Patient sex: M
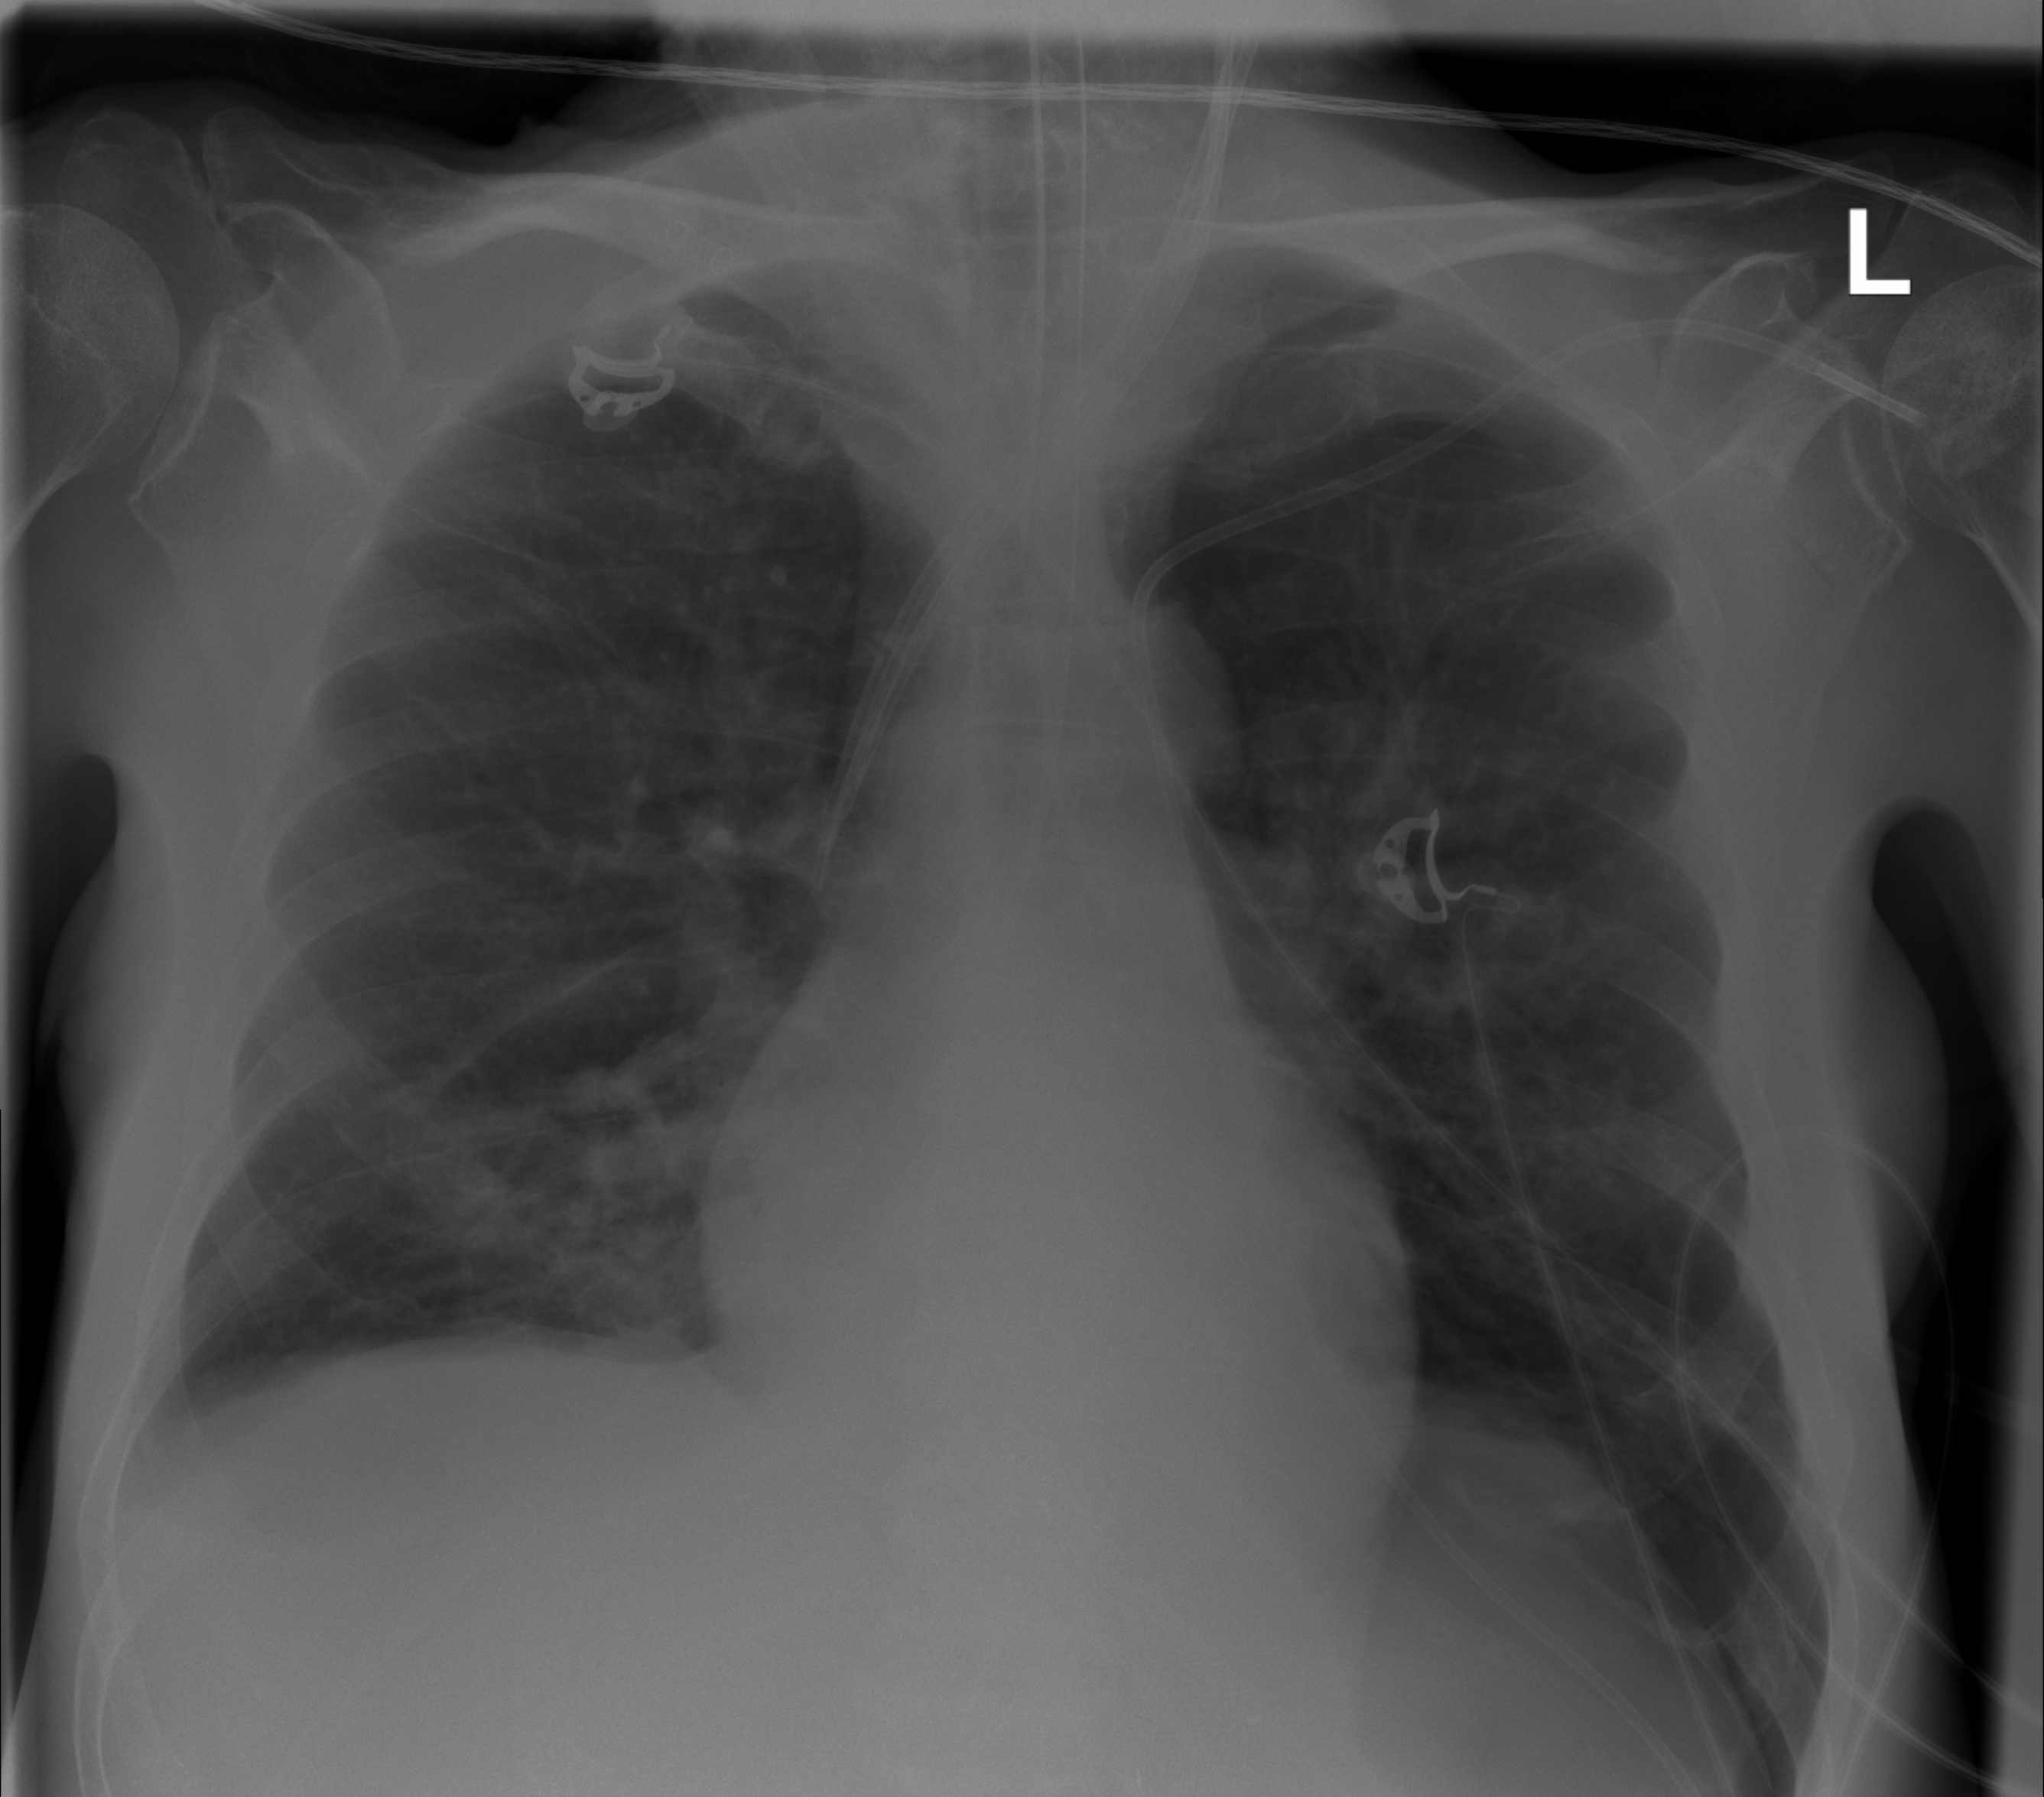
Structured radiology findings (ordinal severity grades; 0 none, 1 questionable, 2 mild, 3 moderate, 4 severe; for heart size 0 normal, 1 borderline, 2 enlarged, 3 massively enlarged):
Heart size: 2
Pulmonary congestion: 2
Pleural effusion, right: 2
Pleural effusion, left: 2
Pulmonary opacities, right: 2
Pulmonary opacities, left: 2
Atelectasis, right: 2
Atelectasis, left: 2